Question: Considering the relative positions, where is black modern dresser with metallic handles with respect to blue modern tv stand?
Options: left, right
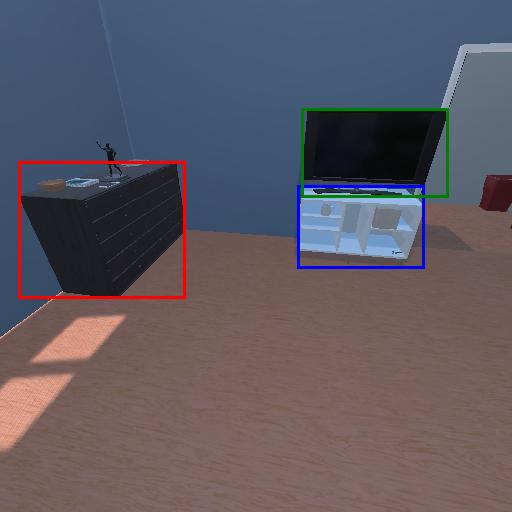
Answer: left